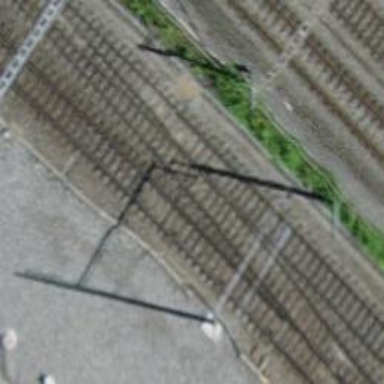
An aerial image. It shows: Single railway track with electrification through contact line.